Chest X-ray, PA view. Patient: 27 years old, sex M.
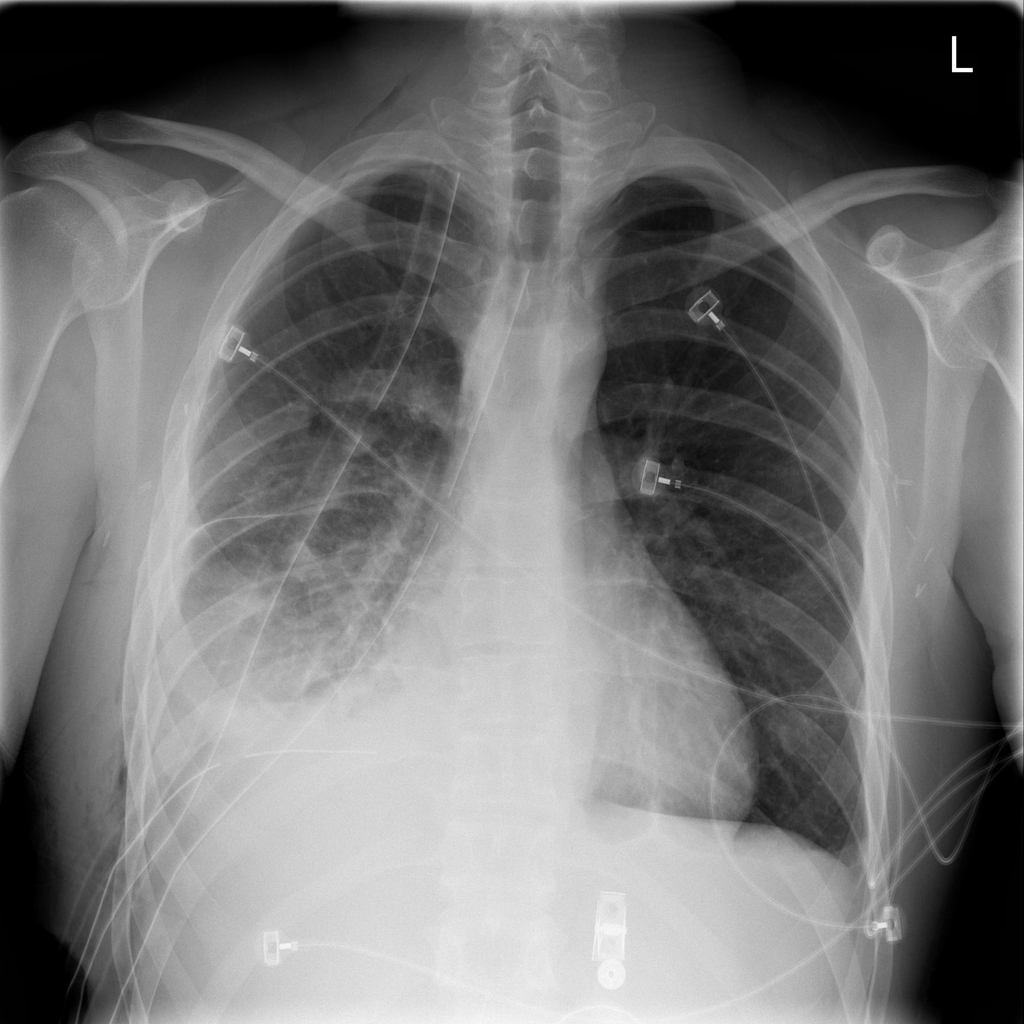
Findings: Emphysema, Pneumothorax